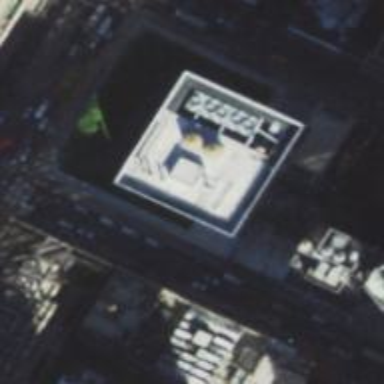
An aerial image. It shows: Building with flat concrete roof.